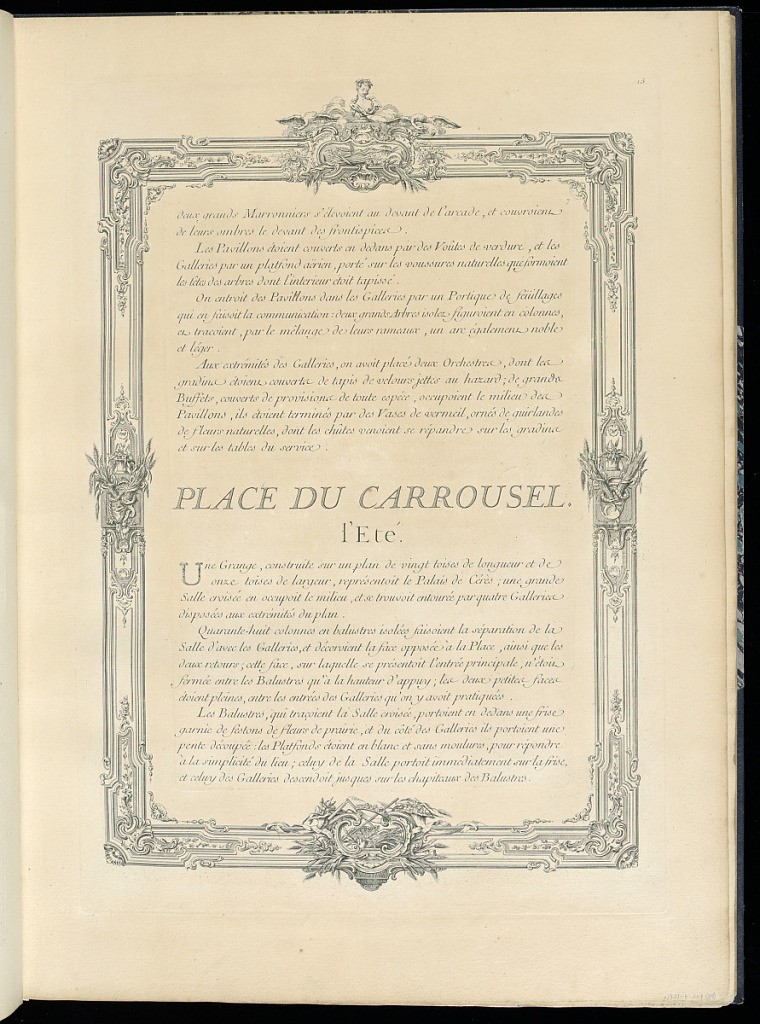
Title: Page of Text, Printed on Recto and Verso
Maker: Marie F. Lattré, French, active eighteenth century
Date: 1751
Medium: Engraving on laid paper
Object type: Bound print
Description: Page of text with elaborate border decoration, printed on recto and verso. The recto continues the description of the temporary hall erected at the Place Louis le Grand (symbolic of Spring) as part of the festivities held on February 23, 1745, in honor of the wedding of Louis Dauphin and Maria Teresa of Spain, and then begins the description of the temporary hall set up in the Place du Carrousel symbolic of Summer. The verso continues the description of the "Summer" hall, and then begins the description of the temporary space set up on the Rue de Sève symbolic of Autumn.